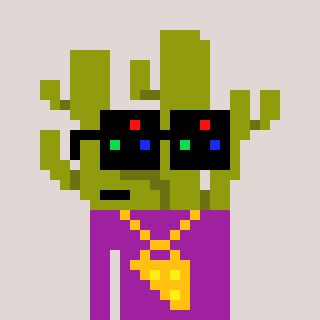
a pixel art character with square black sunglasses, a cactus-shaped head and a magenta-colored body on a warm background